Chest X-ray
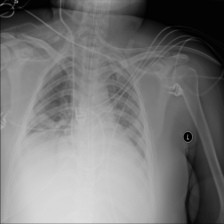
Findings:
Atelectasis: negative
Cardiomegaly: negative
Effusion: negative
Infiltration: negative
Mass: negative
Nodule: negative
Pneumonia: negative
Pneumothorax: negative
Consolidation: negative
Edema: negative
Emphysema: negative
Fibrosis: negative
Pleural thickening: negative
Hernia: negative